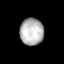
Tissue: lung
Cell type: Fibroblasts
Senescence score: 0.5401
Nuclear area (px): 625
Mean DAPI intensity: 180.282